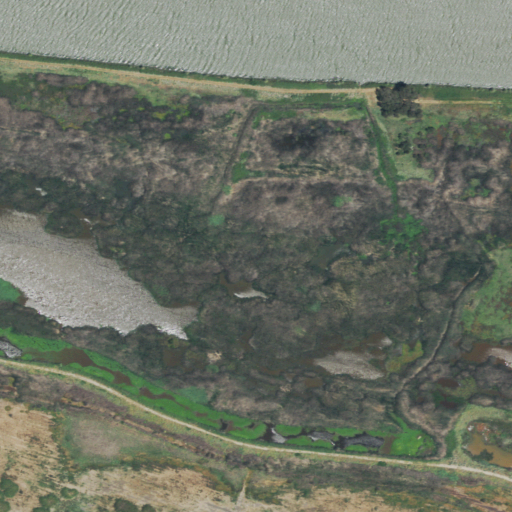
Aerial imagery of island in California named Spinner Island containing herbaceous wetlands and open water